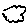
Label: cloud